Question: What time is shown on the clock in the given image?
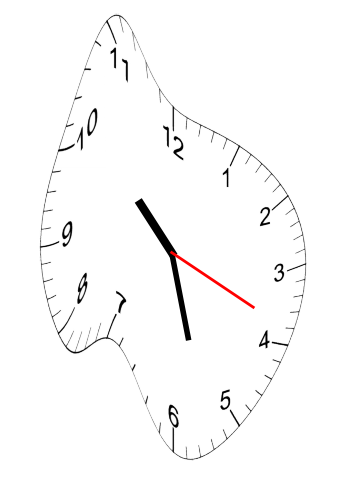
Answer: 10:27:19